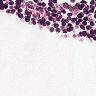
Metastatic tissue present: no